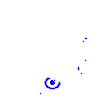
Particle: electron